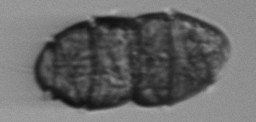
Label: Margalefidinium